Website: crate-barrel
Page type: payment
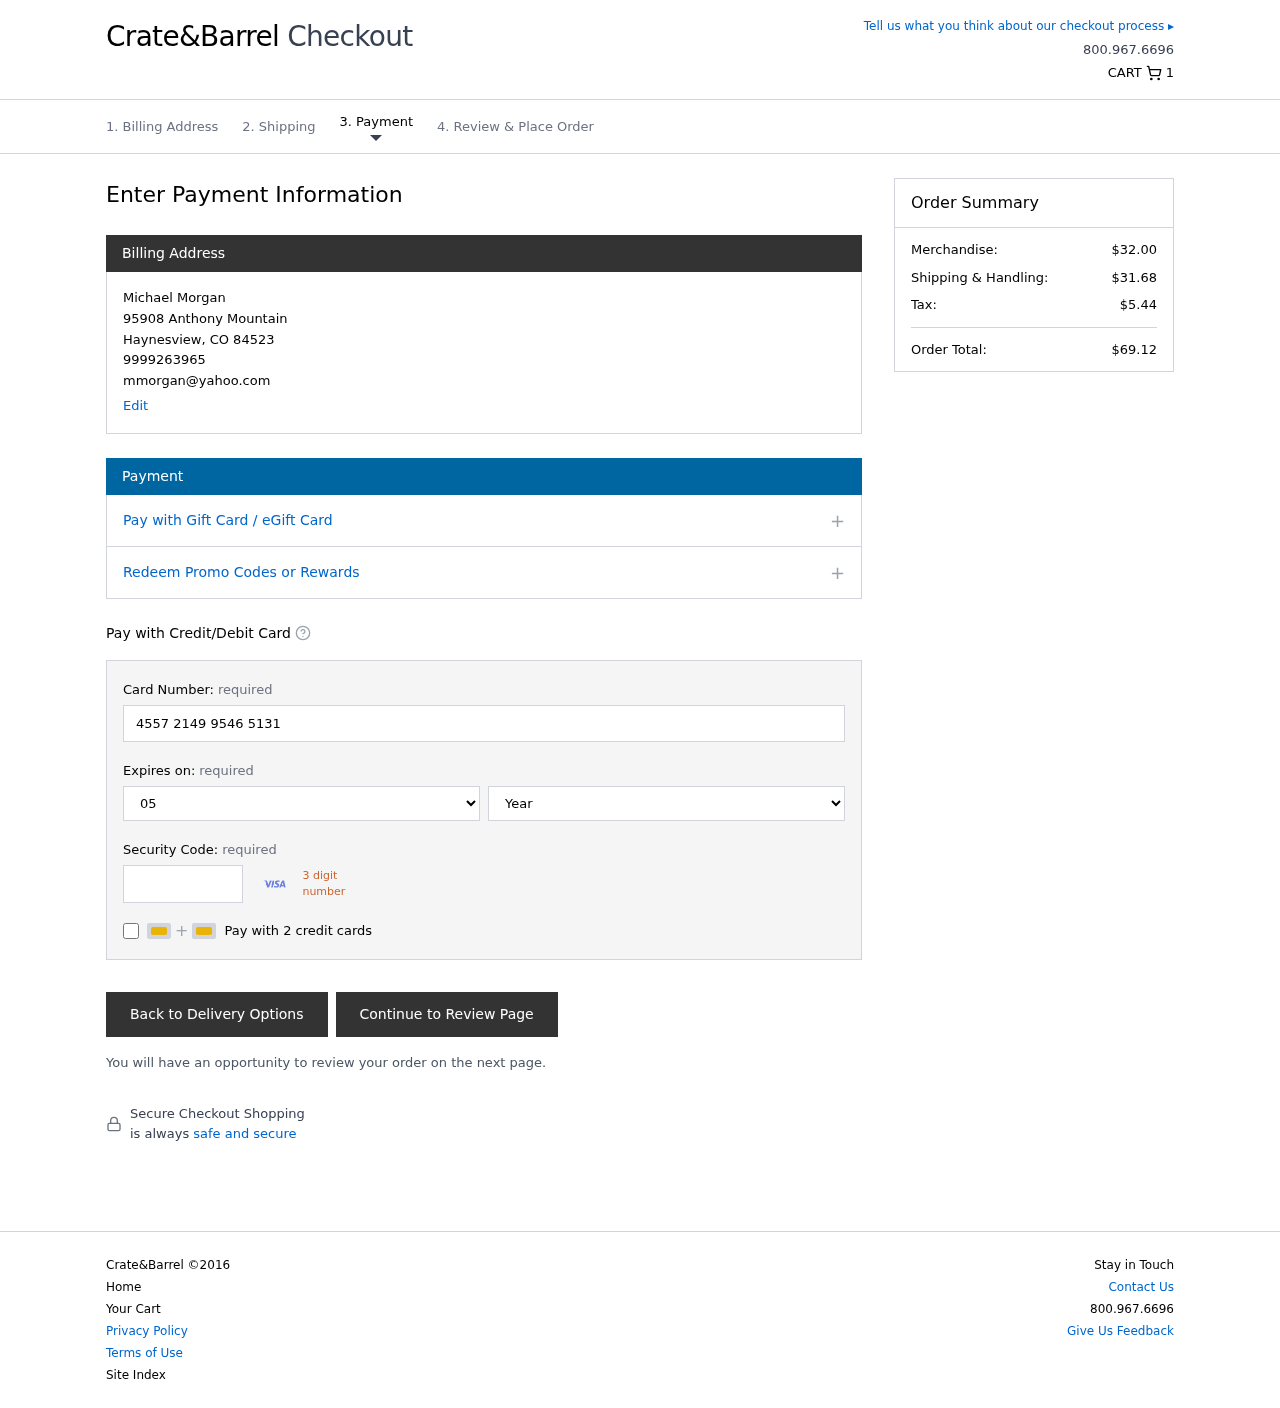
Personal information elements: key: PII_CARD_CVV
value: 176
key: PII_CARD_EXPIRY_MONTH
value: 05
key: PII_CARD_EXPIRY_YEAR
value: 27
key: PII_CARD_NUMBER
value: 4557 2149 9546 5131
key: PII_CITY
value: Haynesview
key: PII_EMAIL
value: mmorgan@yahoo.com
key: PII_FULLNAME
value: Michael Morgan
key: PII_PHONE
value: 9999263965
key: PII_POSTCODE
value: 84523
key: PII_STATE_ABBR
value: CO
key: PII_STREET
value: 95908 Anthony Mountain
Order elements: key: ORDER_NUM_ITEMS
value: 1
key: ORDER_SUBTOTAL
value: $32.00
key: ORDER_SHIPPING_COST
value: $31.68
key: ORDER_TAX
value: $5.44
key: ORDER_TOTAL
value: $69.12